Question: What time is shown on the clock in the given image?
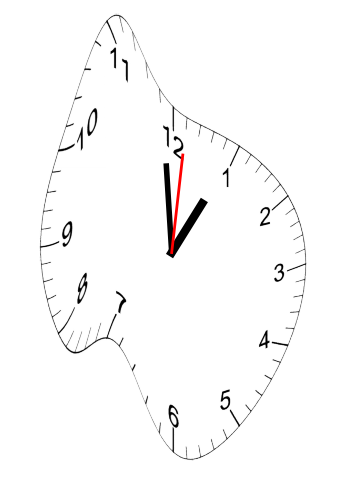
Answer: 12:59:01